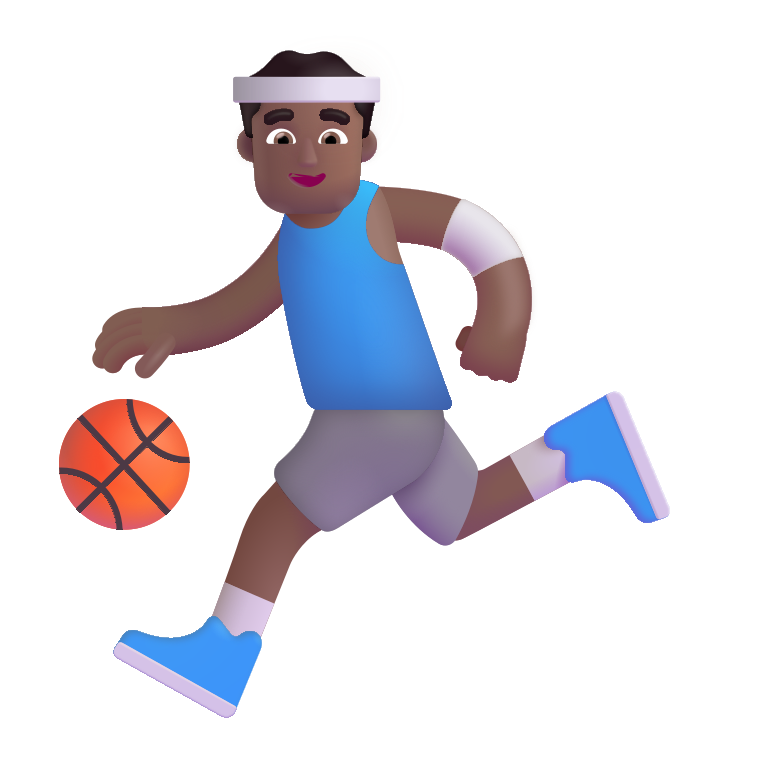
man bouncing ball color  dark